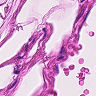
Metastatic tissue present: no